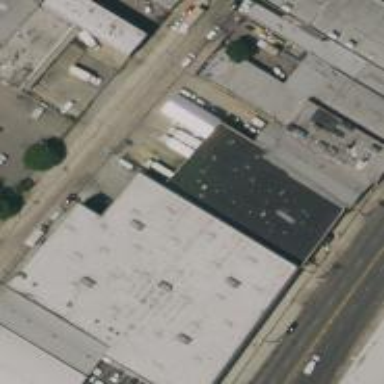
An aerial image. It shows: Warehouse.